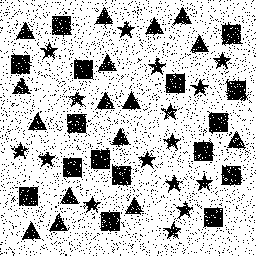
Squares: 16
Triangles: 16
Stars: 16
Total shapes: 48